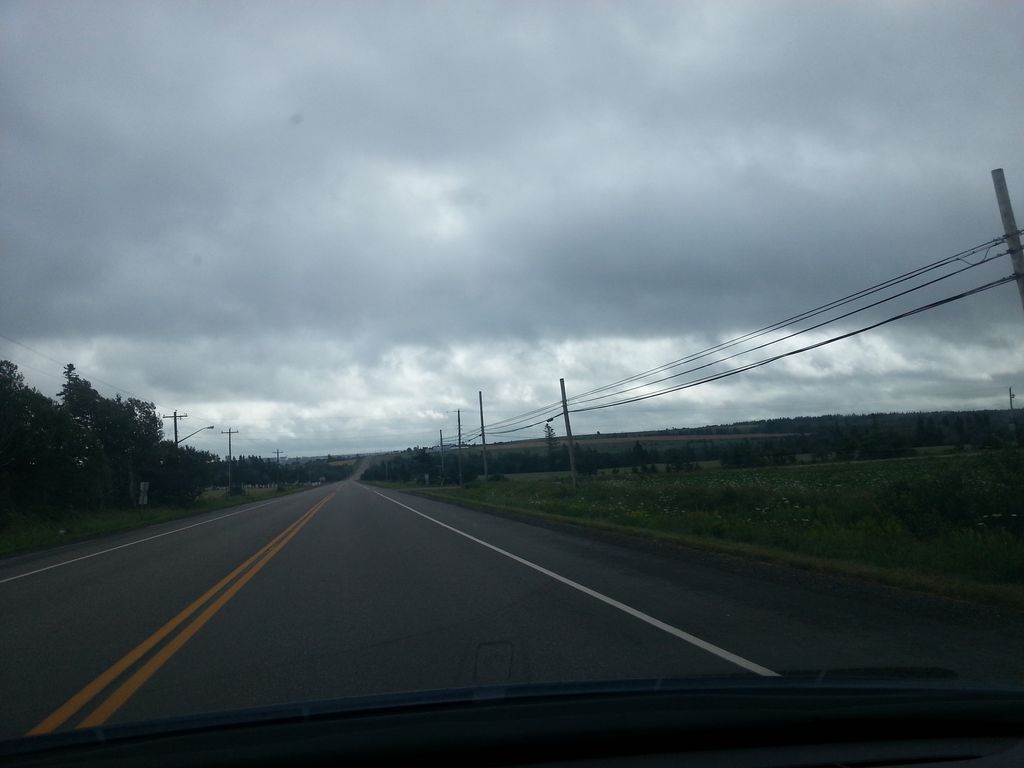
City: charlottetown